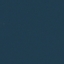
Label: SeaLake